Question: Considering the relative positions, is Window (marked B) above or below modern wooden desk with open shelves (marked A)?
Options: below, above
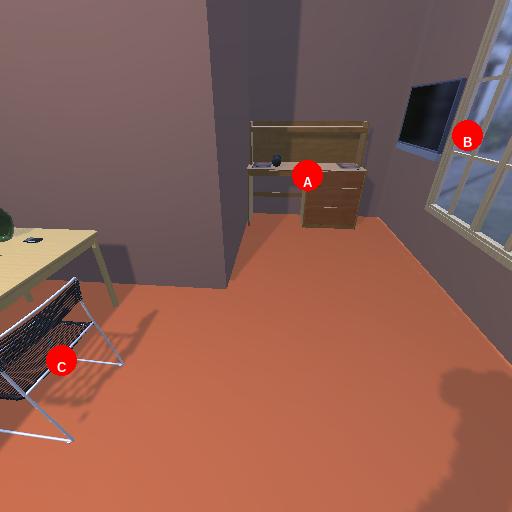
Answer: below